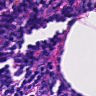
Metastatic tissue present: no